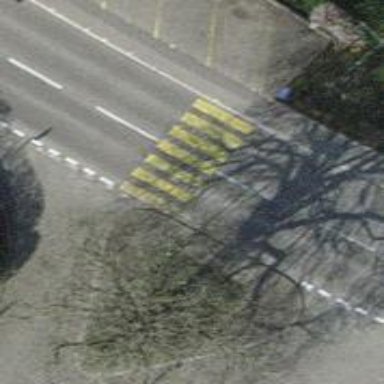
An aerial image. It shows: Marked road crossing.